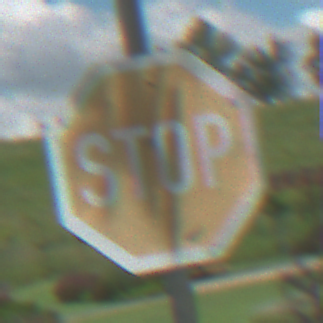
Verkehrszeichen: Stop
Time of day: Midday
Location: Outdoor (Nature)
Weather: PartlyCloudy
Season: NotSpecified
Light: Natural